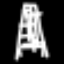
Label: The Eiffel Tower